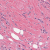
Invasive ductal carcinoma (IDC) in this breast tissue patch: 0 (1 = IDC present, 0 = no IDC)